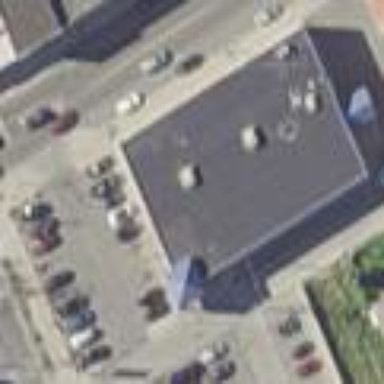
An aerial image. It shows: Retail area.